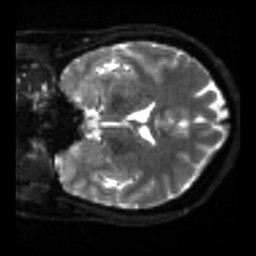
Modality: sbref
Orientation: coronal
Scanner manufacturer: siemens
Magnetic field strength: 3 T
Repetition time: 4 s
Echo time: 0.0594 s